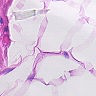
Metastatic tissue present: no